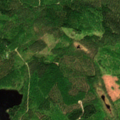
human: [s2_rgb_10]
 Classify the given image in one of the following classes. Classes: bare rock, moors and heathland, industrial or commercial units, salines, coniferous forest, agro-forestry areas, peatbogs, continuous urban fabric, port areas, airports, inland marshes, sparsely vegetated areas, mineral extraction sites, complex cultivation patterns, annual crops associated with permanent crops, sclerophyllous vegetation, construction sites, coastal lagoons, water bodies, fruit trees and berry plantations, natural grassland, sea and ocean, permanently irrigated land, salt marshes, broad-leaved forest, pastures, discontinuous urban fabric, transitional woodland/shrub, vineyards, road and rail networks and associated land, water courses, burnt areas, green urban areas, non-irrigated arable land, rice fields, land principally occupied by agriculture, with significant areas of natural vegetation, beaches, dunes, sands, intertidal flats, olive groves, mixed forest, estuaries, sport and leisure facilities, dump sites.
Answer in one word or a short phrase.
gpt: coniferous forest, mixed forest, water bodies